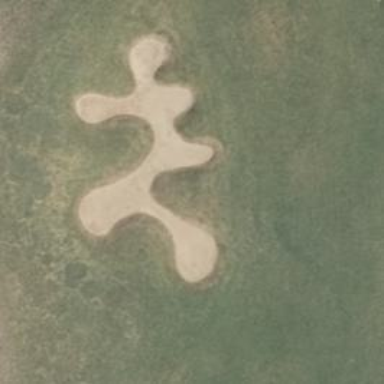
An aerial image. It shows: Golf bunker filled with sandy terrain.